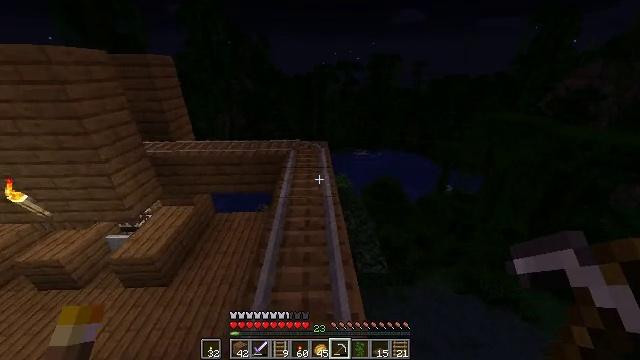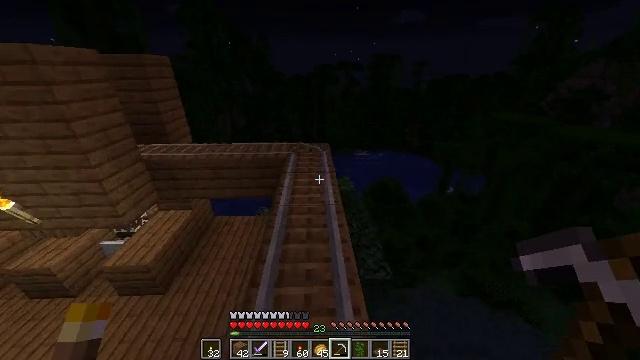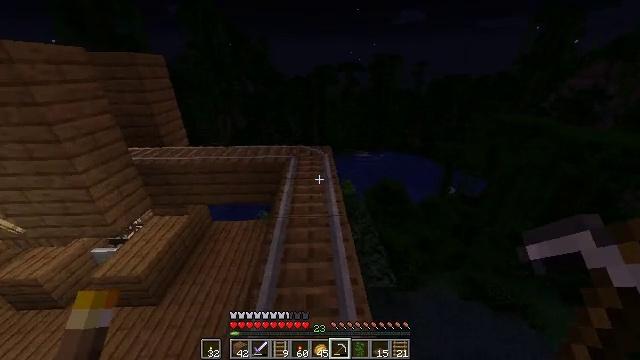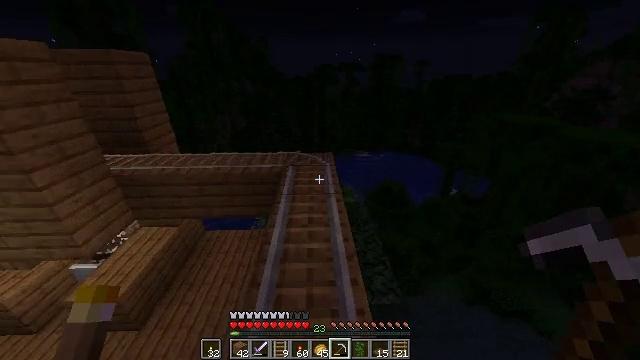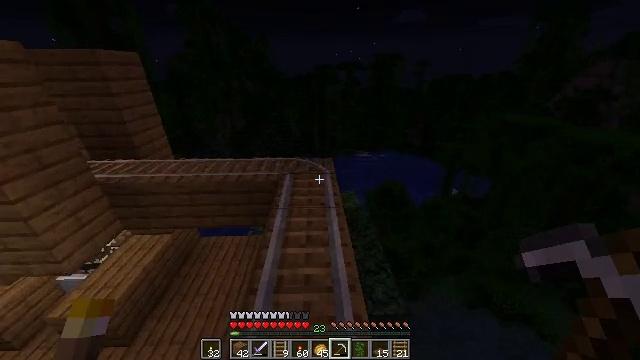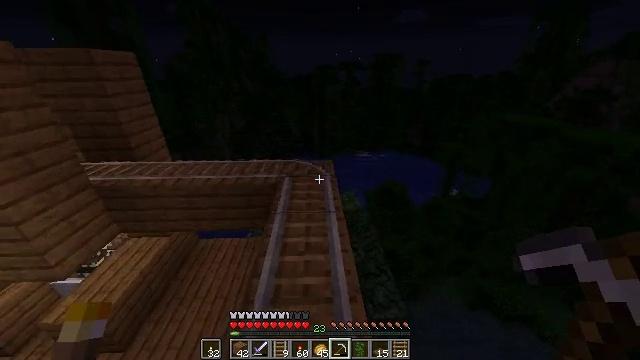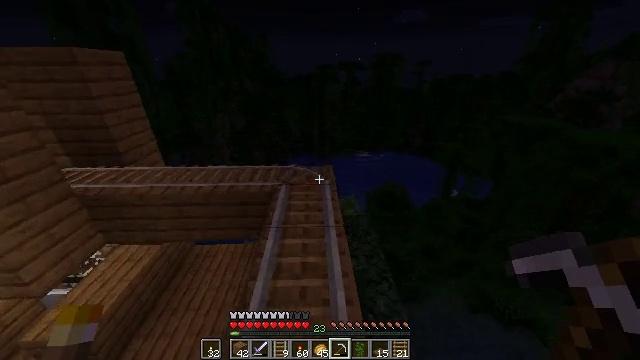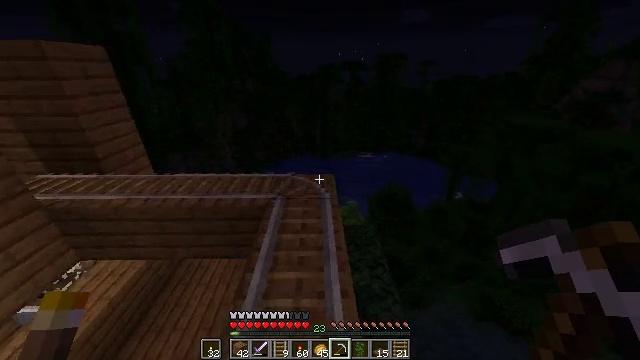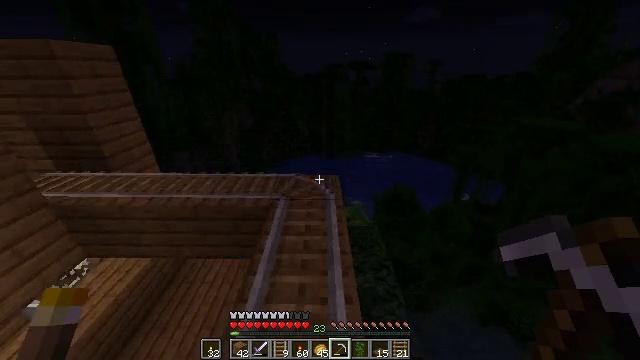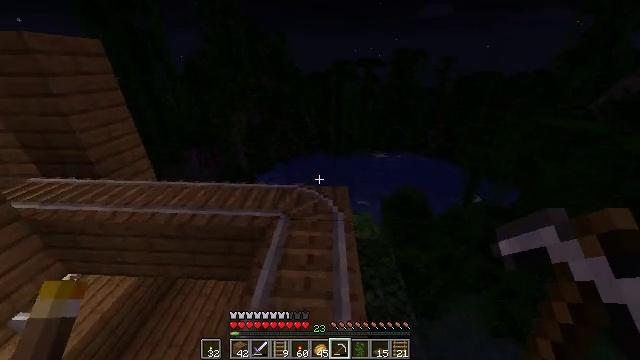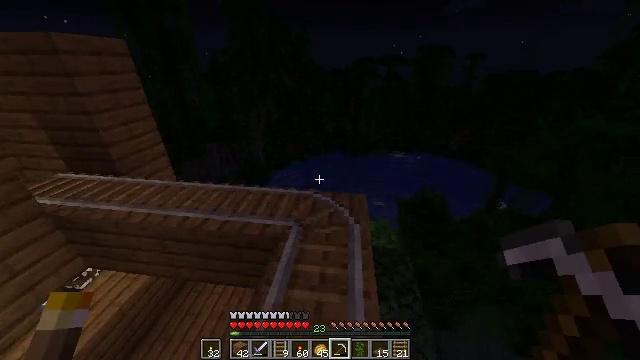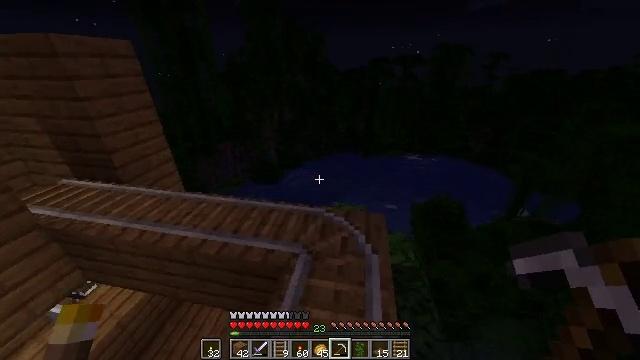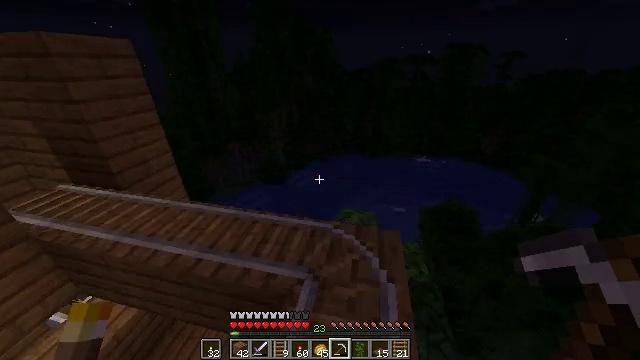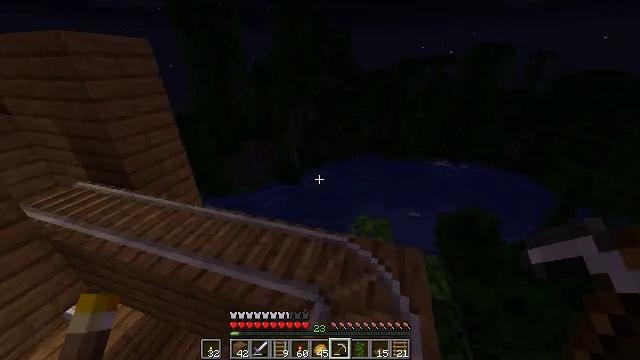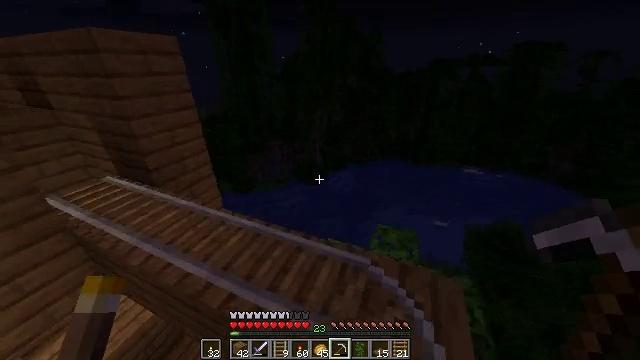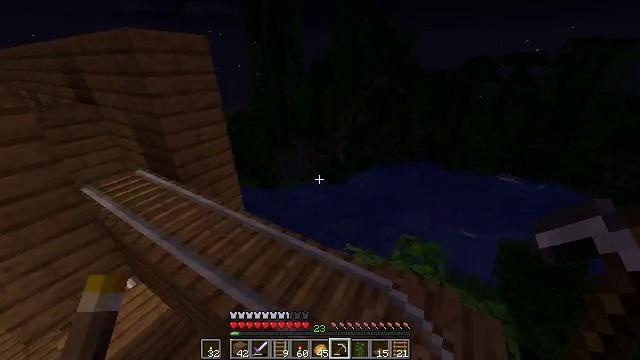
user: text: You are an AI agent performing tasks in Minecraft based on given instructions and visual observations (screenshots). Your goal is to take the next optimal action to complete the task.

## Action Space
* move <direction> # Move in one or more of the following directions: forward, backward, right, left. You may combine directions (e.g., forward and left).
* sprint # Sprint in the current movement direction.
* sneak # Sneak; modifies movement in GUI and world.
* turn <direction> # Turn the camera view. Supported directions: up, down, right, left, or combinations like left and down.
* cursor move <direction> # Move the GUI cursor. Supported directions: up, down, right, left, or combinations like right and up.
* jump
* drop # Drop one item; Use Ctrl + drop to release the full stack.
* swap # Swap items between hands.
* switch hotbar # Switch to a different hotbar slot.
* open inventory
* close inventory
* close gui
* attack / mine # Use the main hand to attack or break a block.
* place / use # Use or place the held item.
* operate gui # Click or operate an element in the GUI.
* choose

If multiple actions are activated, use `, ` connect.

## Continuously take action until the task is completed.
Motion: motion action
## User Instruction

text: Attack the spruce planks to recycle them.
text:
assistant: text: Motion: move forward, sprint
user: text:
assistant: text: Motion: move forward, sprint
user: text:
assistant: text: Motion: move forward
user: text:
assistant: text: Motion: move forward
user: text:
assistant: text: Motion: move forward
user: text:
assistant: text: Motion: move forward, sprint
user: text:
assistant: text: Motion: move forward, sprint
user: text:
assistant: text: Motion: move forward, sprint, turn left
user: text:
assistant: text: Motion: move forward, sprint, turn left
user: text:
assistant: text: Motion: move forward, sprint, turn left
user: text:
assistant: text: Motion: move forward, turn left
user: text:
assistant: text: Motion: move forward, turn left
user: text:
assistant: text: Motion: move forward, turn left
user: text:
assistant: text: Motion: move forward, turn left
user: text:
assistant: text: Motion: move forward, turn left
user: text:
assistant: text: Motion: move forward and move right, turn left
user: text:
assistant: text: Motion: move forward and move right, turn left
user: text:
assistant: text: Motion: move forward and move right, turn left and up
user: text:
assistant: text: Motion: turn left
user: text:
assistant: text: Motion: no_op
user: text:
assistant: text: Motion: no_op
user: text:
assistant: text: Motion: no_op
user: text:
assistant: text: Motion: turn left
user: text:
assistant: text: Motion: turn left
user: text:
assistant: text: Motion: move forward
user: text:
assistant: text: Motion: move forward and move left
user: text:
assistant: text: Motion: move forward and move left
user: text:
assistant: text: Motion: move forward and move left
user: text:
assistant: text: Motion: move forward and move left
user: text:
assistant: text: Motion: move forward and move left